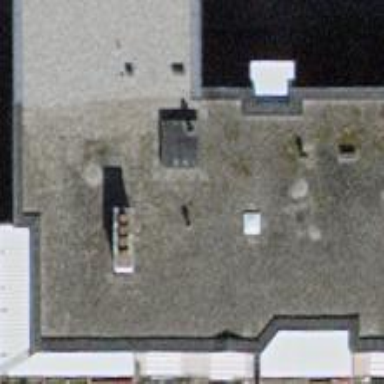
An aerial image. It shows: Building with flat roof.